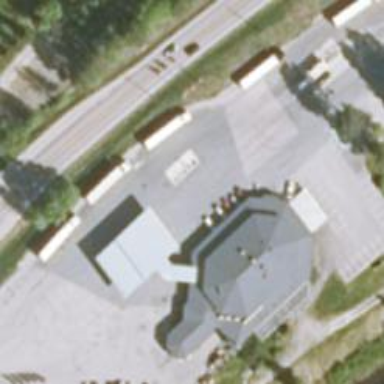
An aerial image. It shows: Retail building.